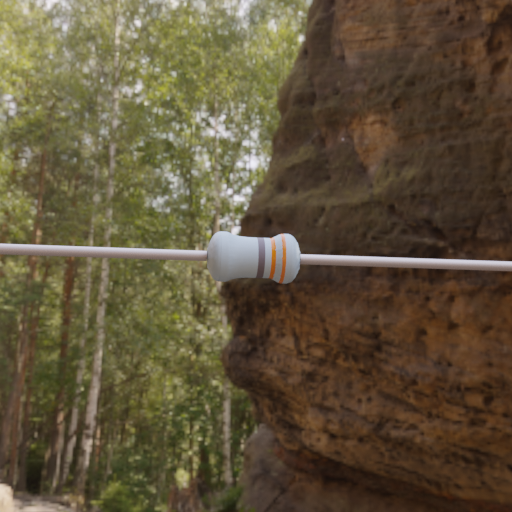
Resistor colour bands (in order): gray, orange, orange